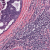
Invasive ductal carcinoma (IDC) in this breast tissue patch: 1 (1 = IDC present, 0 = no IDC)